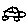
Label: car